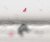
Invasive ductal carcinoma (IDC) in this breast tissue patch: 0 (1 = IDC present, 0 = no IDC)